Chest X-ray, PA view. Patient: 52 years old, sex F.
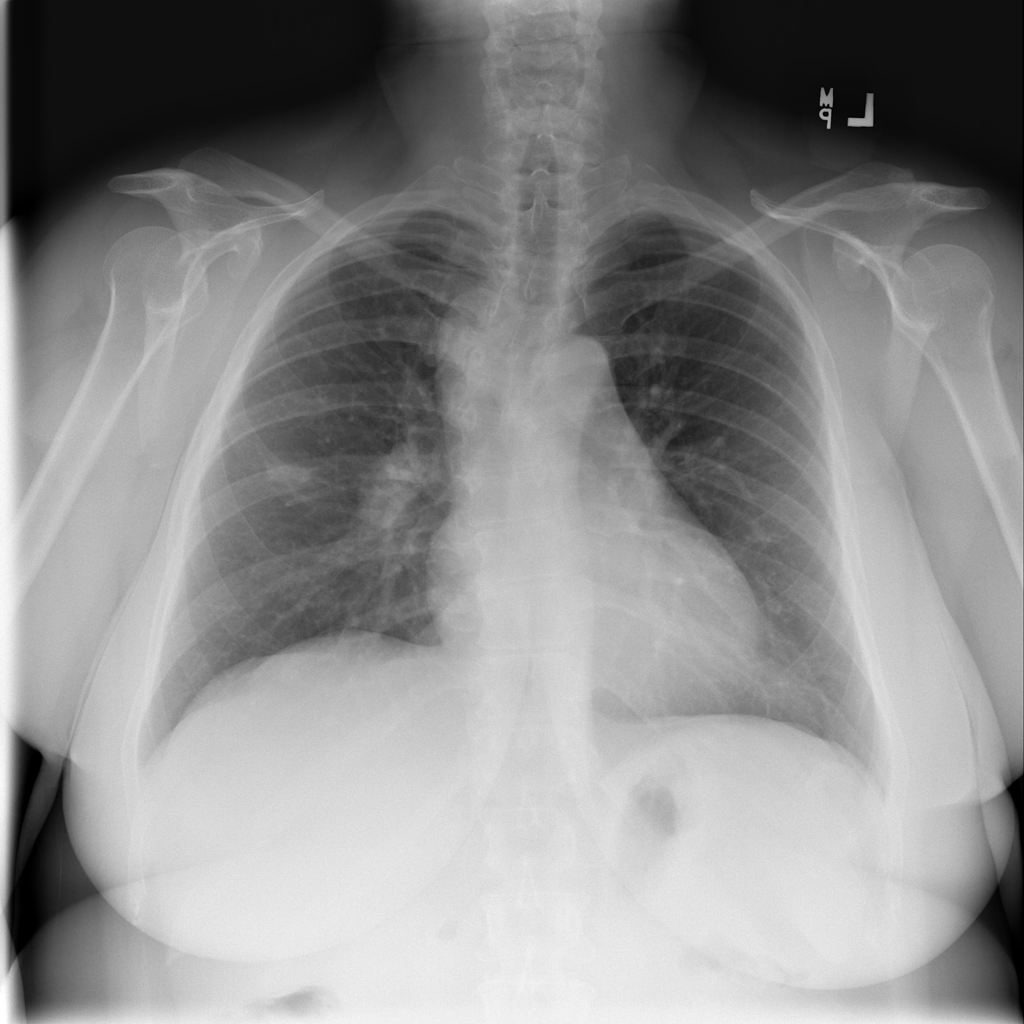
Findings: No Finding